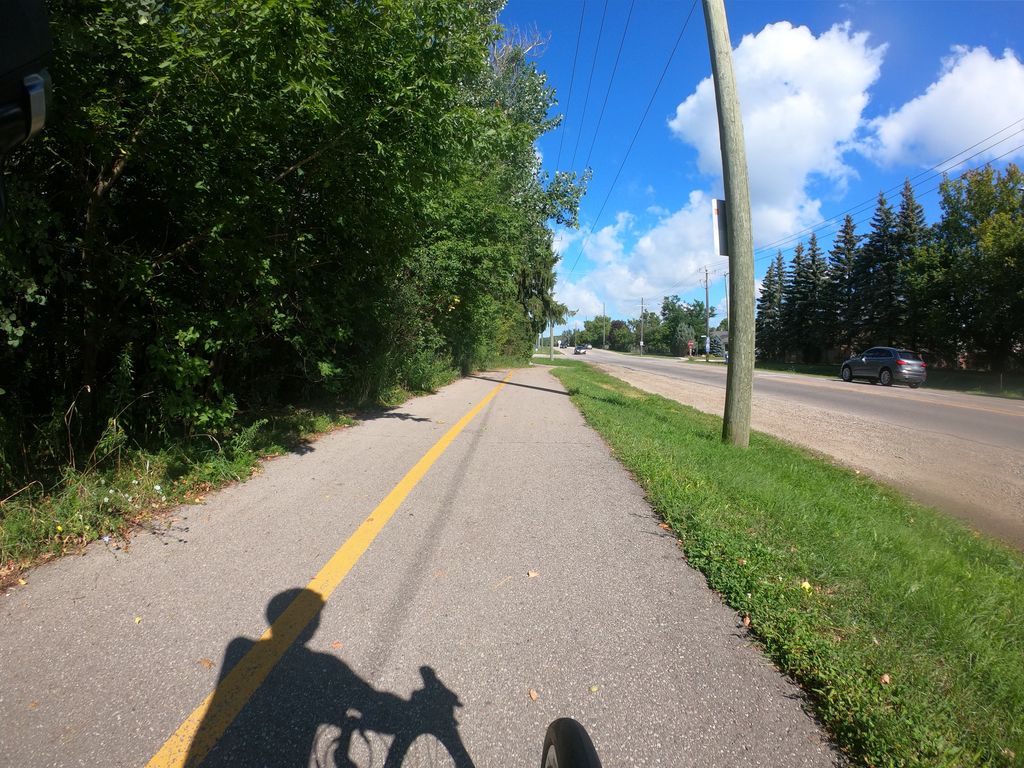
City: kitchener-waterloo